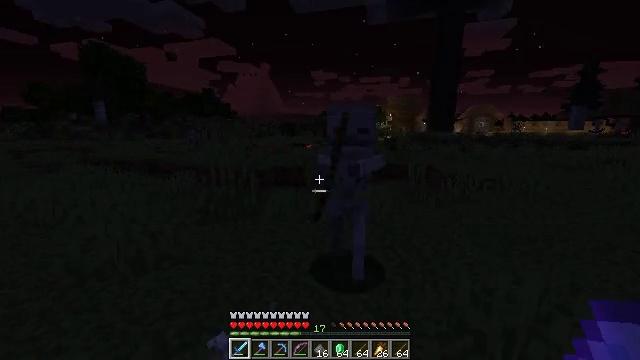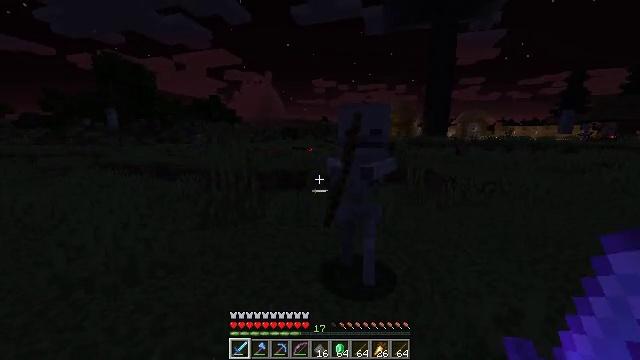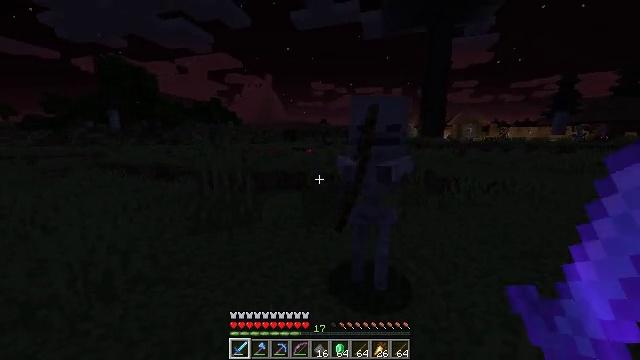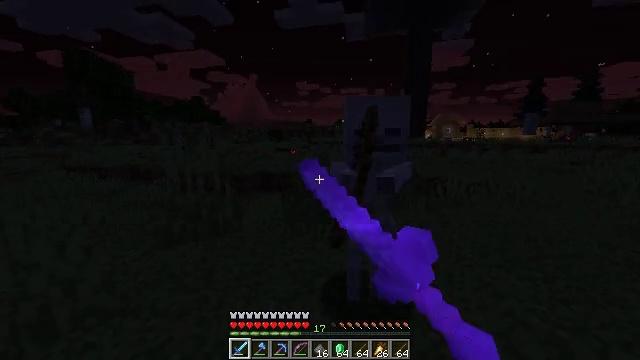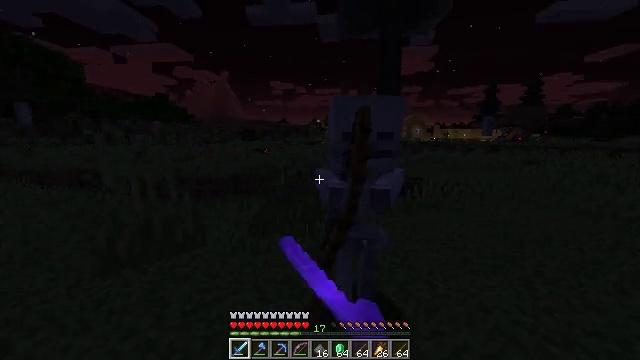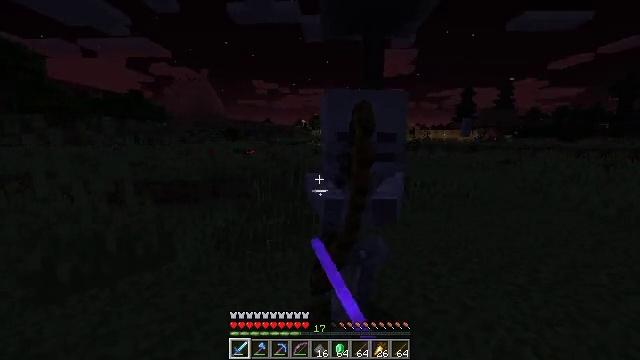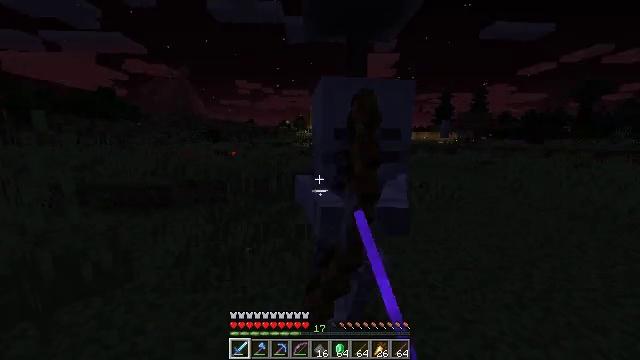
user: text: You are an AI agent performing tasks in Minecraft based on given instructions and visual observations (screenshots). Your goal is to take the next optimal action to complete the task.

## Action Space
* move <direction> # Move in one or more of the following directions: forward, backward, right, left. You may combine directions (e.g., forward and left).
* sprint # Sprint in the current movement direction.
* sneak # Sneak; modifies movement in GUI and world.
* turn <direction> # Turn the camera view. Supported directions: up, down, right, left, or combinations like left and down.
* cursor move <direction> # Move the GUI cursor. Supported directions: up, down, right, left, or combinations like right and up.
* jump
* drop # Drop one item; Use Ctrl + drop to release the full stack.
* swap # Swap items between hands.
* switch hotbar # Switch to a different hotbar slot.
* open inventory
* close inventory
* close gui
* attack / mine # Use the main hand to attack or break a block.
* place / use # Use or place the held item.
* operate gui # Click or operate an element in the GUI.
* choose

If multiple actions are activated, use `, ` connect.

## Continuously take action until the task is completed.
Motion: motion action
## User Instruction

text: Clear away tall grass.
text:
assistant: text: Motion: move forward, sprint
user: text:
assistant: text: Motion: move forward, sprint, attack / mine
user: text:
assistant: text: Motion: move forward, sprint, turn right, attack / mine
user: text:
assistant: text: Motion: move forward, sprint, turn right, attack / mine
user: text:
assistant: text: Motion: move forward, turn right
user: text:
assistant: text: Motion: move forward, turn right
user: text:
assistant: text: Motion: no_op